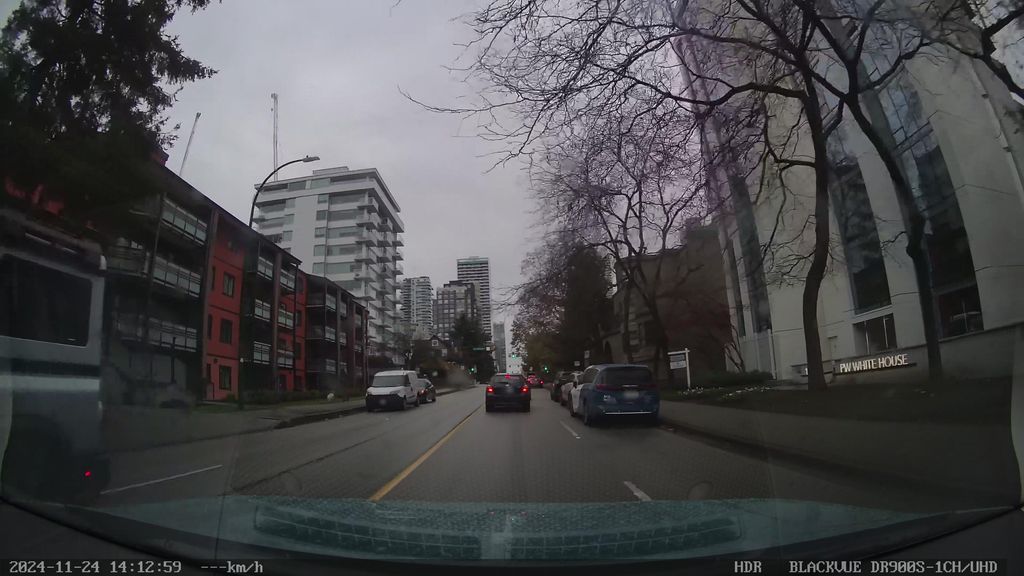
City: vancouver